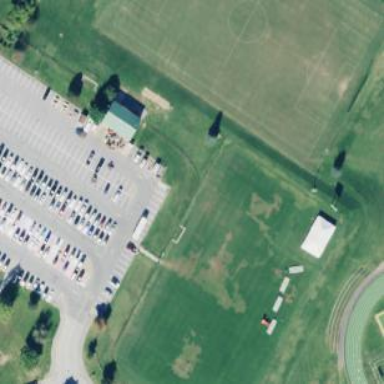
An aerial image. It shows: Lacrosse pitch for leisure land.